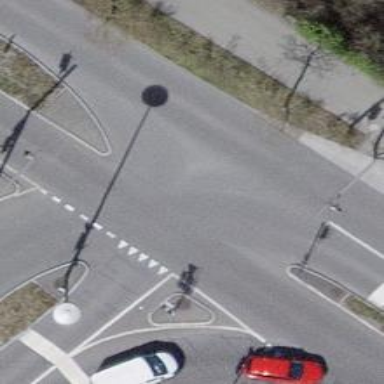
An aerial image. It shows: Road with traffic signals.